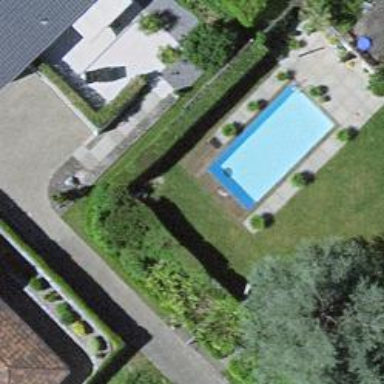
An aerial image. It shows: Swimming pool located in leisure land.